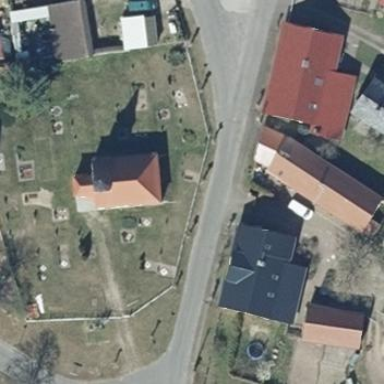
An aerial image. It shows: Cemetery.